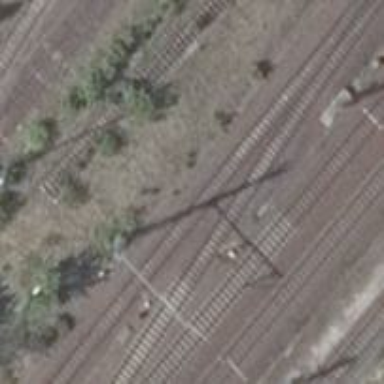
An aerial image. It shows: Railway signal.